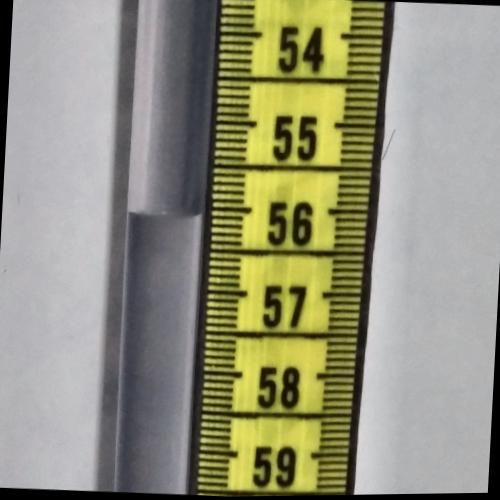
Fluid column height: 56.1 cm